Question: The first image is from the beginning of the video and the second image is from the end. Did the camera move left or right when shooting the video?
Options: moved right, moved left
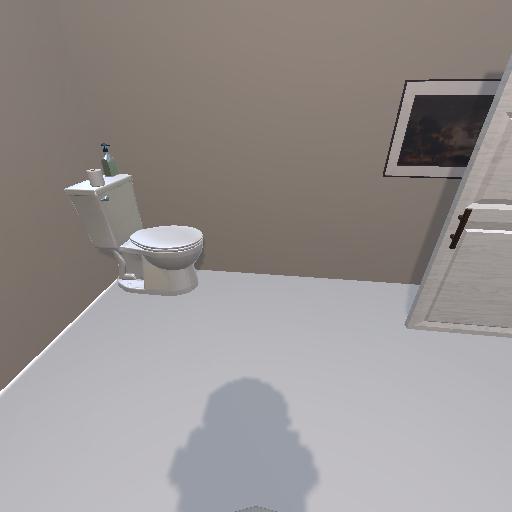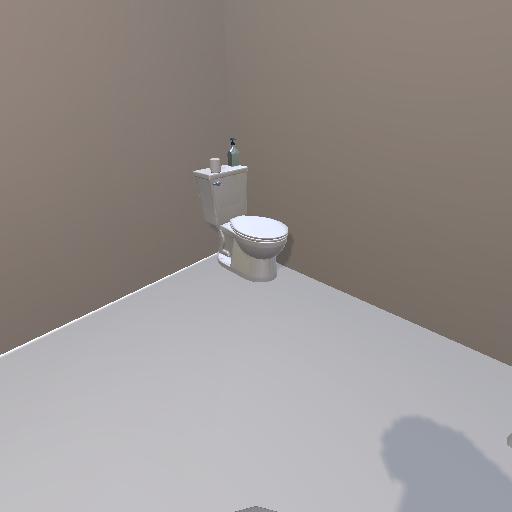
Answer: moved right